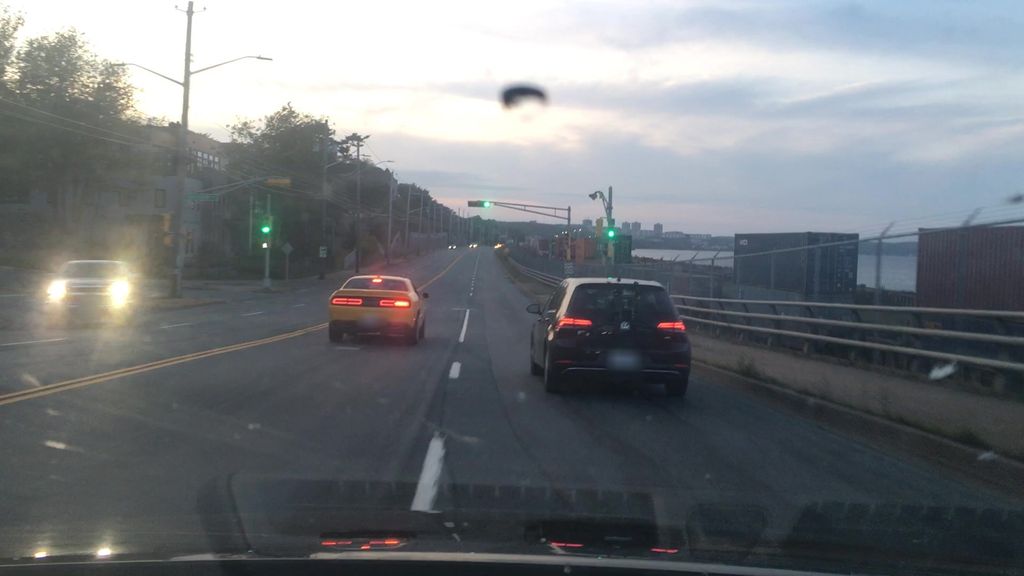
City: halifax